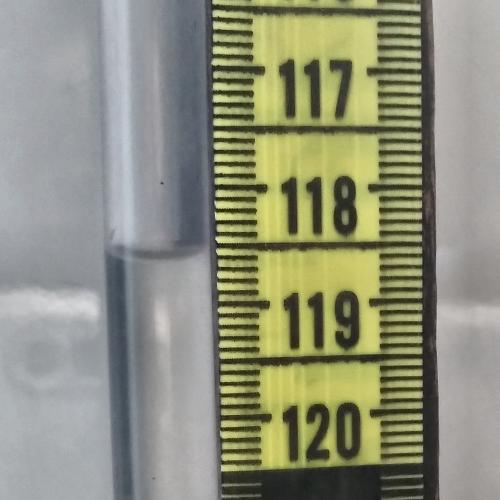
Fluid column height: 118.6 cm